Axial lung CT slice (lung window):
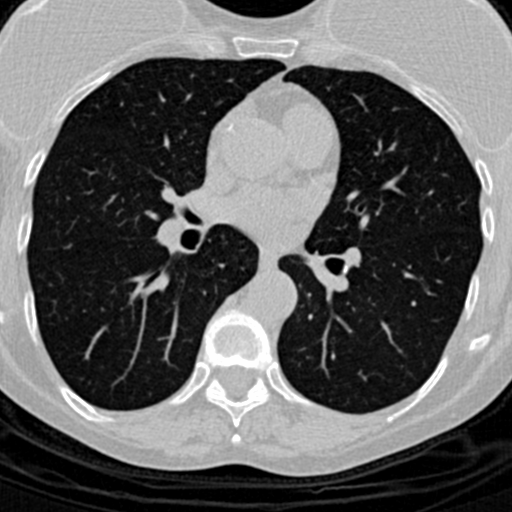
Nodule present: no